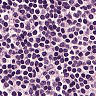
Metastatic tissue present: no